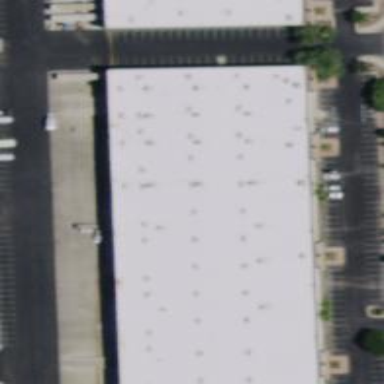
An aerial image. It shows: Warehouse building.